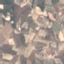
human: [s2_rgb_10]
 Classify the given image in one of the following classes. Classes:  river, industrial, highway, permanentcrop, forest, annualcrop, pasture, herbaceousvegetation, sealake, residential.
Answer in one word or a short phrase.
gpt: PermanentCrop